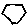
Label: hexagon